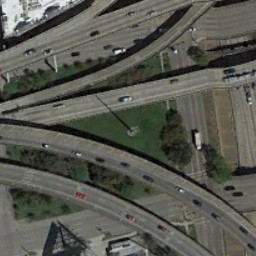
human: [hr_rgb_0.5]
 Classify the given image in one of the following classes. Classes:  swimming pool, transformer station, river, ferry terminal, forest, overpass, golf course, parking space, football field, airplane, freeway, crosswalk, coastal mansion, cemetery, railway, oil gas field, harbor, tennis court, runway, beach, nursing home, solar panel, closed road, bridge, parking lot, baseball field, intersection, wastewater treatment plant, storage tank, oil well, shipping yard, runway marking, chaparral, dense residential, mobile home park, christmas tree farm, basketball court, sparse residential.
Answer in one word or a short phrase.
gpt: overpass